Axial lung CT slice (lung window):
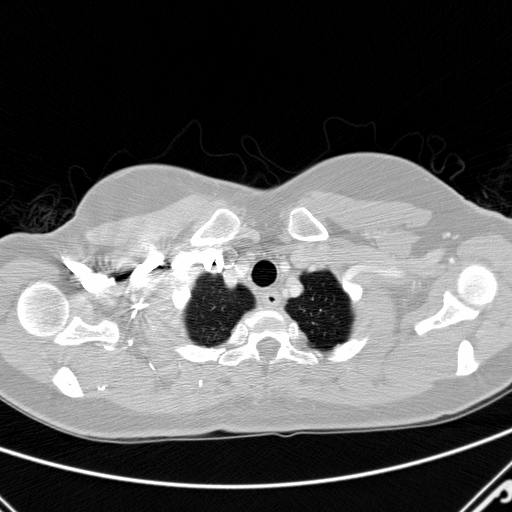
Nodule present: no